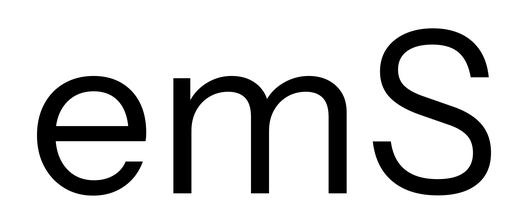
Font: InstrumentSans_Regular